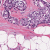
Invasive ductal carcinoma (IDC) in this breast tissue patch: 1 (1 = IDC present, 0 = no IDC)